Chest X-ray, AP view. Patient: 25 years old, sex M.
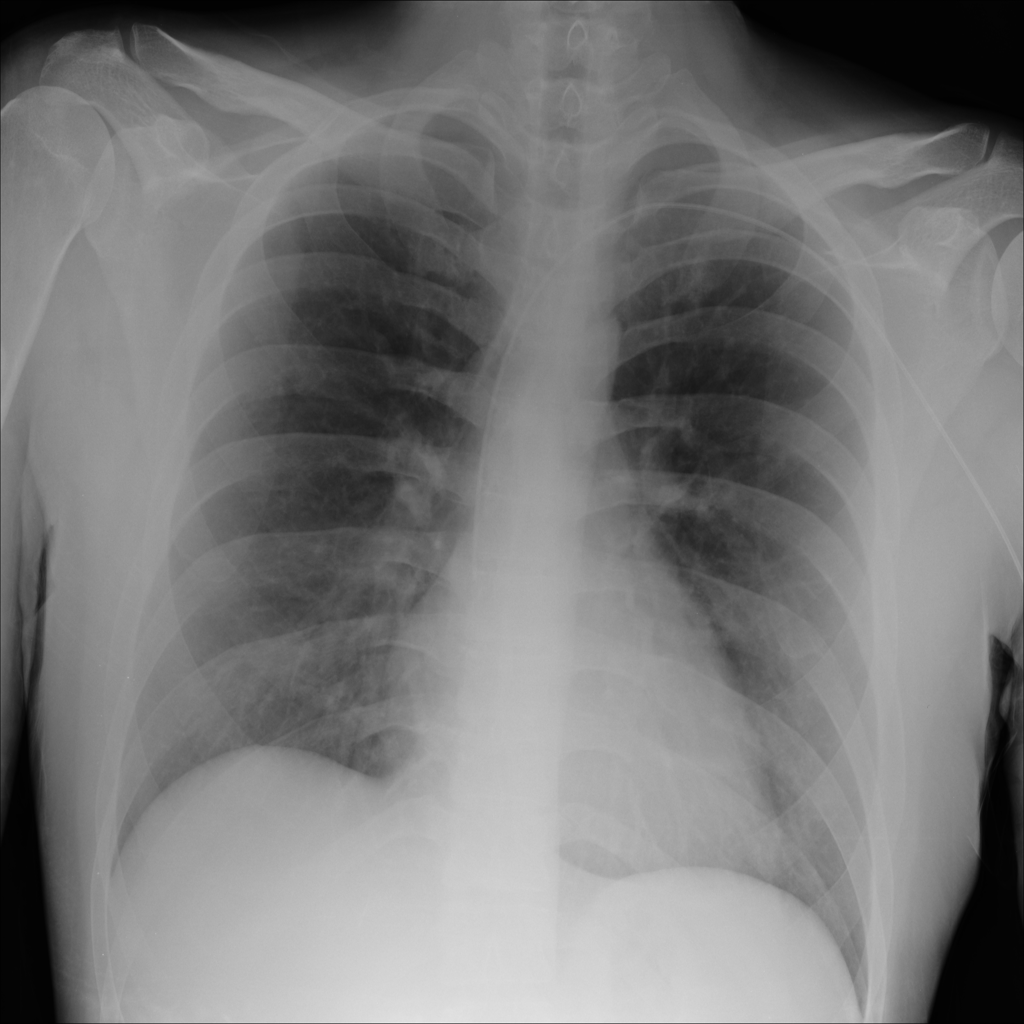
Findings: No Finding